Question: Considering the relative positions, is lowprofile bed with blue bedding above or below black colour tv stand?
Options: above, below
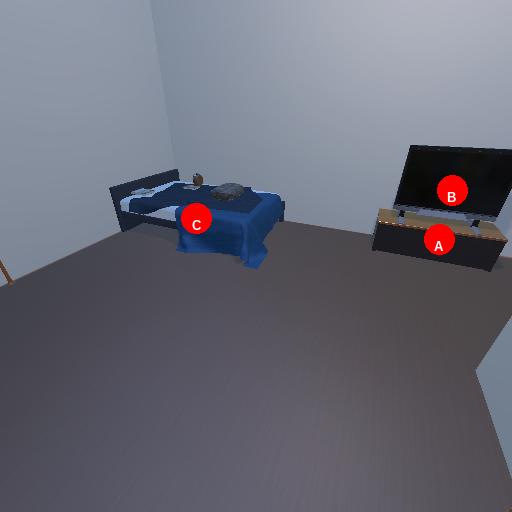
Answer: above